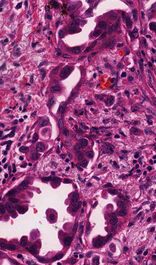
Tumor epithelial tissue: yes
Tumor-associated stroma tissue: yes
Normal tissue: no